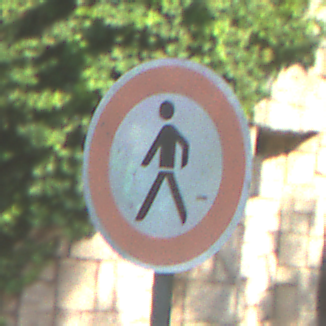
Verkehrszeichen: VerbotFussgaenger
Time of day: MorningAfternoon
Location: Outdoor (Urban)
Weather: PartlyCloudy
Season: NotSpecified
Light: Natural